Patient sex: F
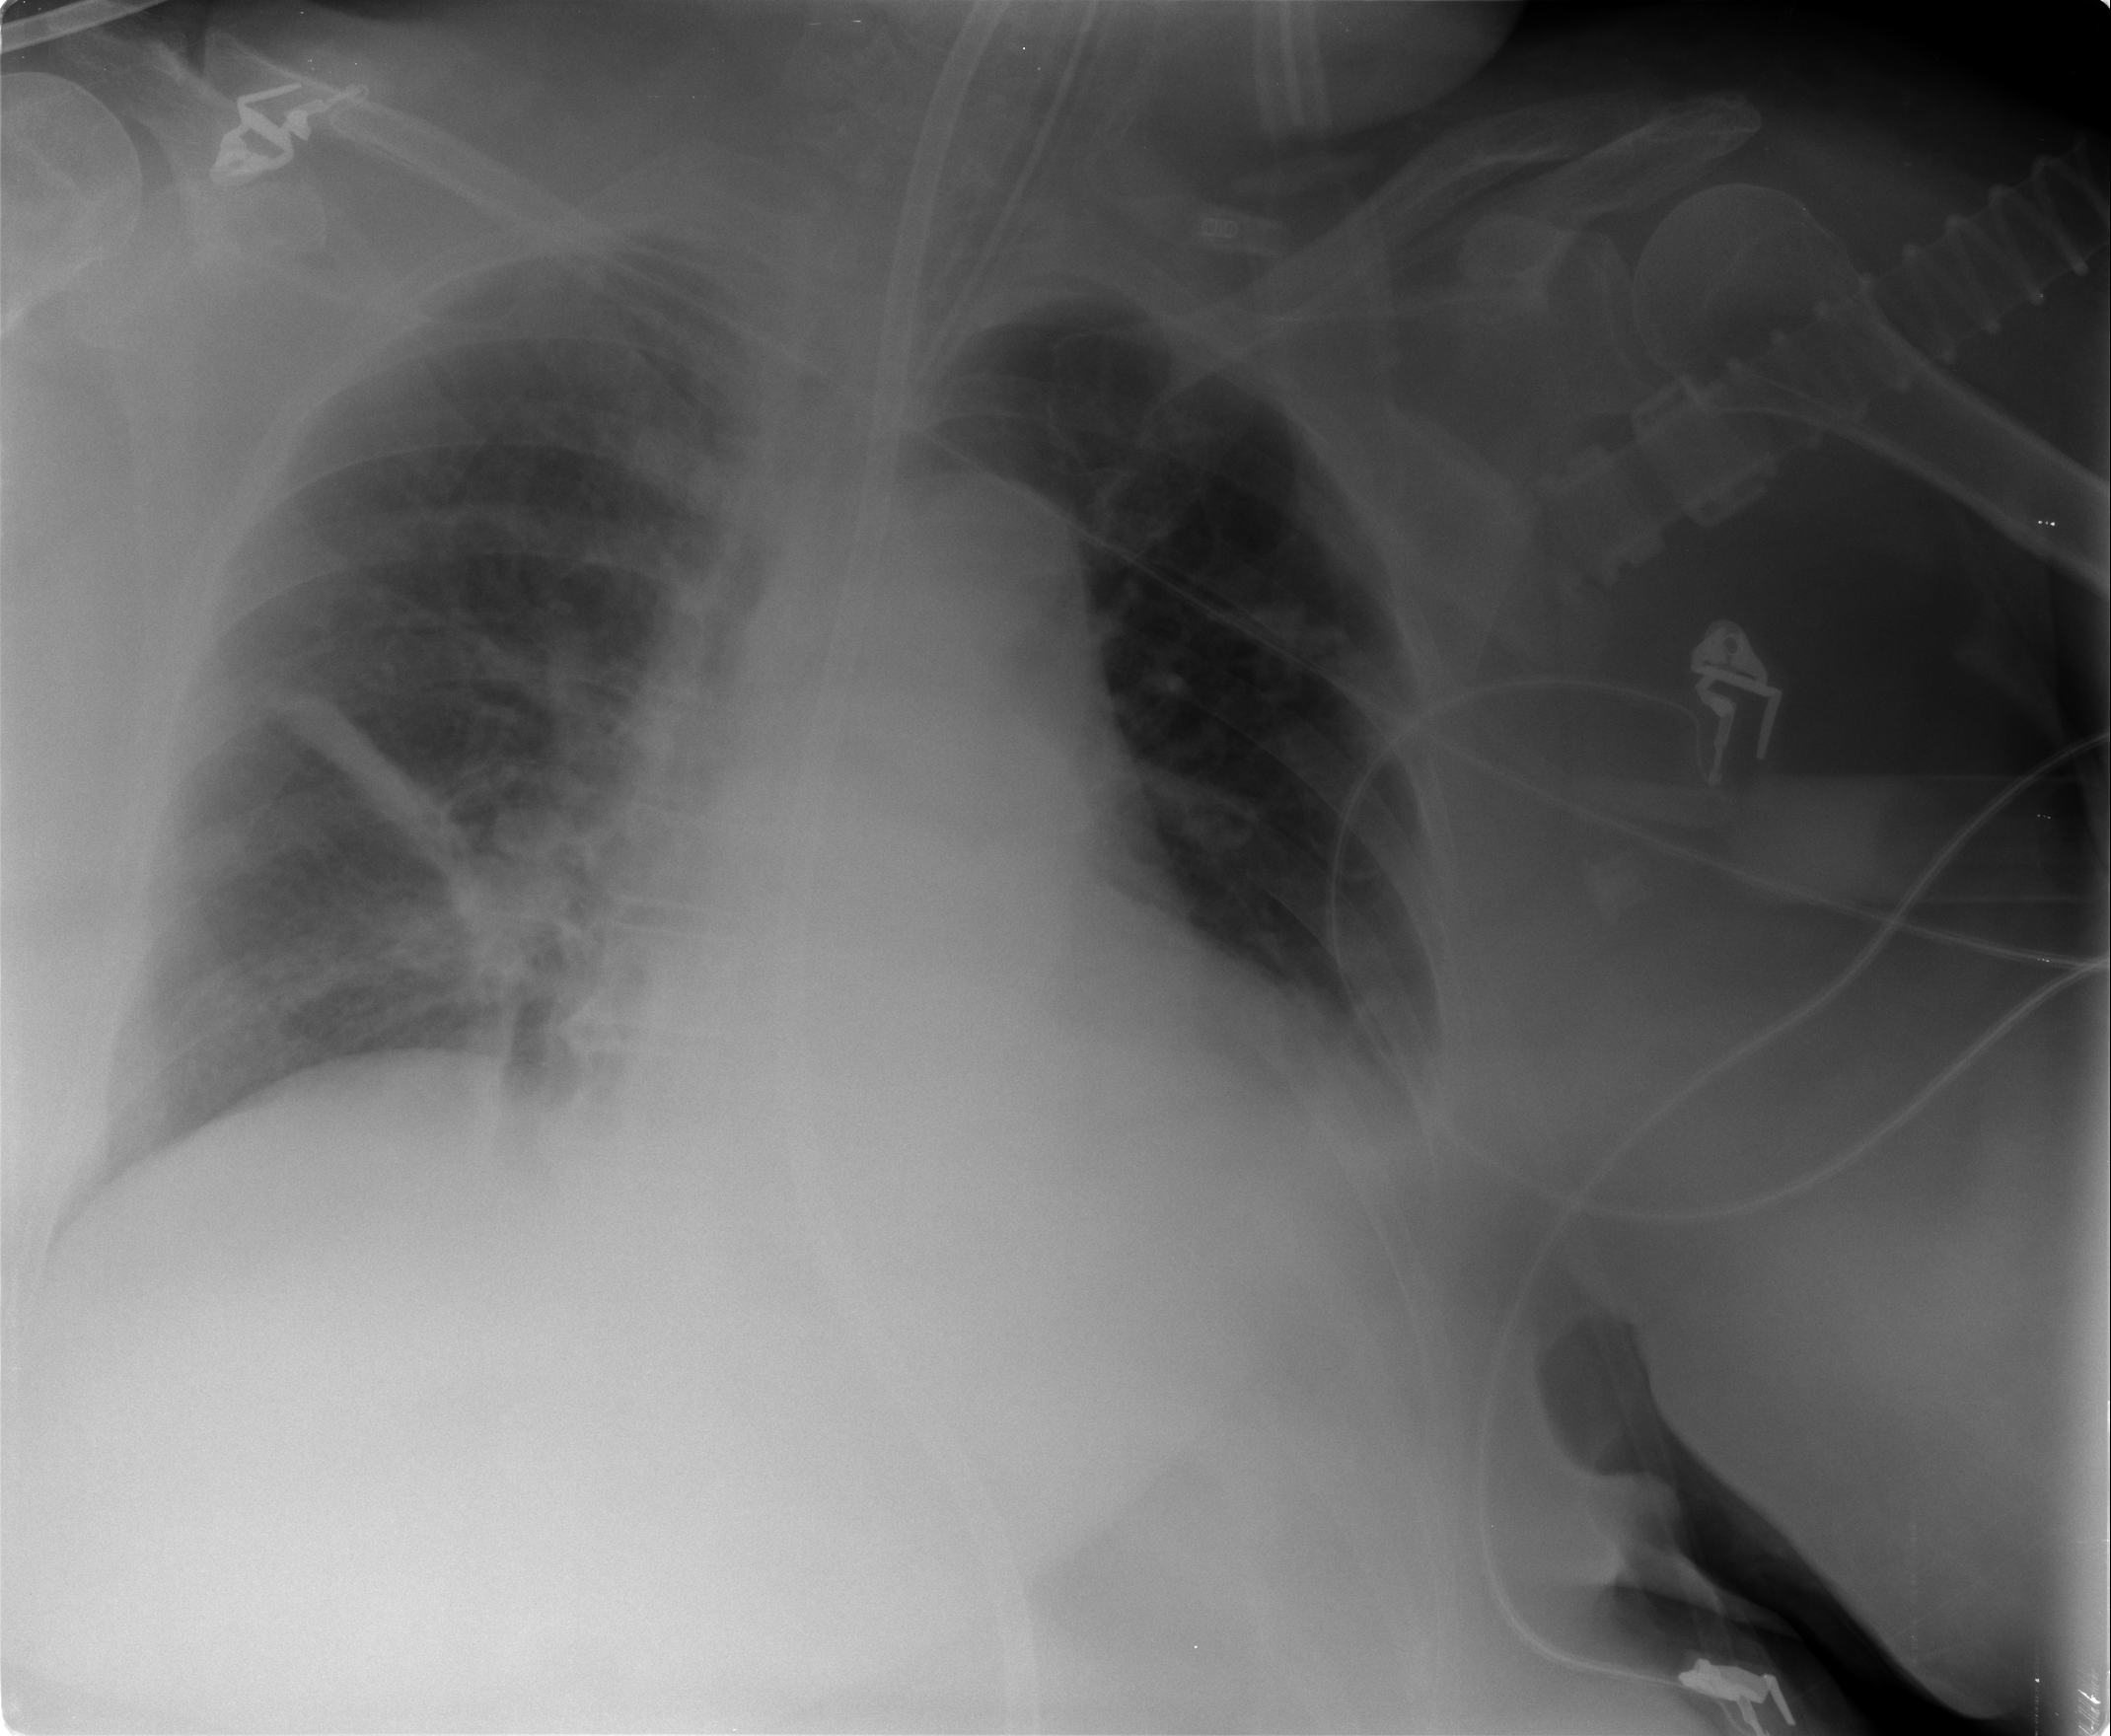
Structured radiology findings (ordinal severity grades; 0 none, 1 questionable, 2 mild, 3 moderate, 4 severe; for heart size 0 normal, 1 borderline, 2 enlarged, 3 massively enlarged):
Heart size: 1
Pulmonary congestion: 2
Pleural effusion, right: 0
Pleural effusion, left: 2
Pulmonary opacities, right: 0
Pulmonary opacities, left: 0
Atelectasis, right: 2
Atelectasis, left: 2